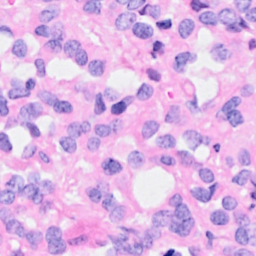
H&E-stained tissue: Breast